Question: maybe someone is able to explain me why I'm having unhandled exceptions when running unit tests? Is not supposed the environment to handle all the exceptions and just set the test to failed?
This can be related to the fact that the unit tests are calling unmanaged code thru C++/CLI?
Thanks in advance.
EDIT: Just to clarify, the problem is not having an exception. The problem is the exception not causing the unit test to fail and going to execute the next unit test.

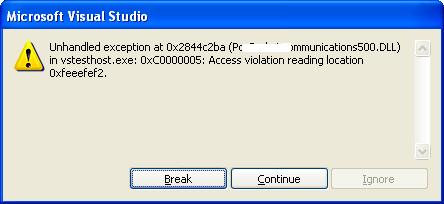
Answer: There's nothing quite as nasty as an AccessViolation exception, only StackOverflow is worse. I can make out "communication", that unmanaged code probably runs in a thread that neither the CLR nor the test runner knows anything about. Very limited options there, no way to make a thread like that simply seize to exist.
It's a memory corruption problem, the debug allocator in the CRT fills freed blocks of memory with 0xfeeefeee. That's not kosher btw, you should only run unit tests on the Release build.